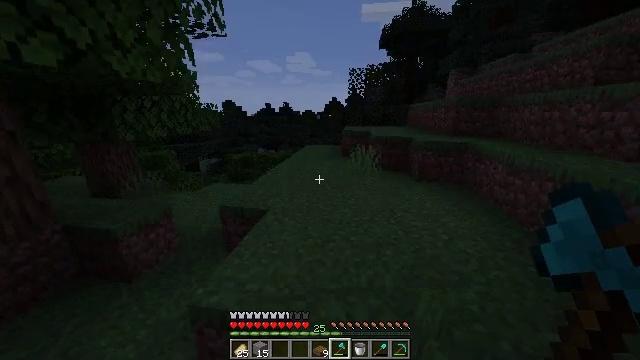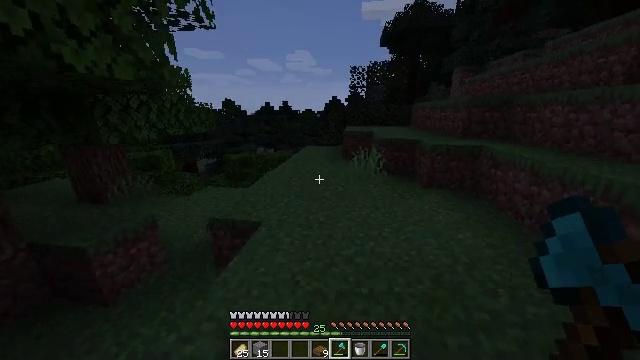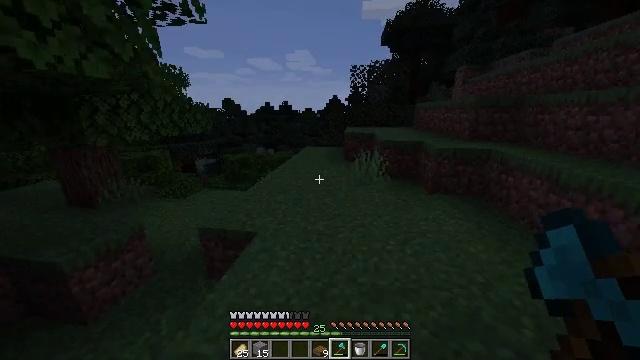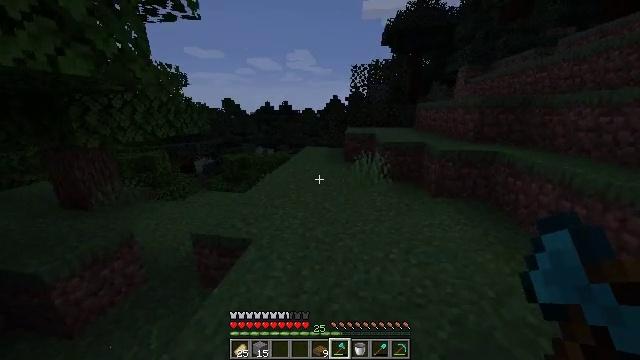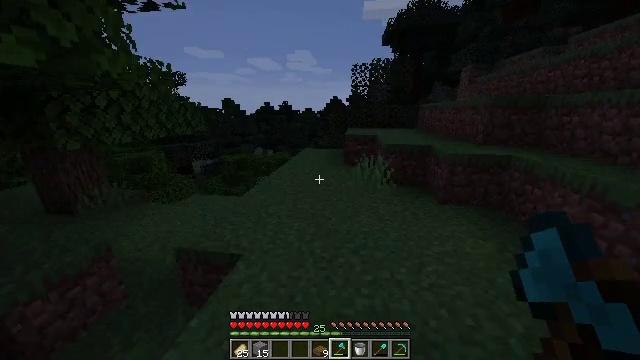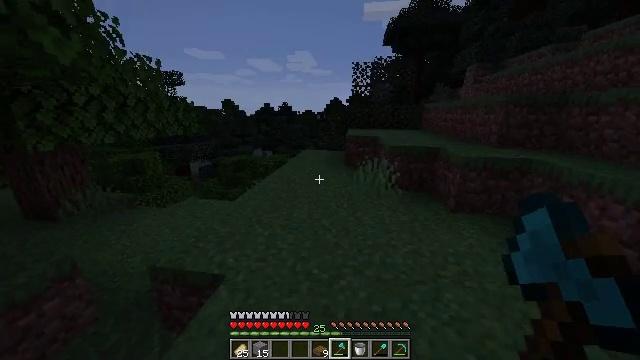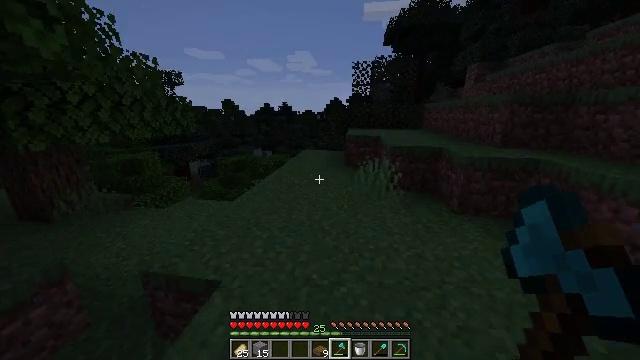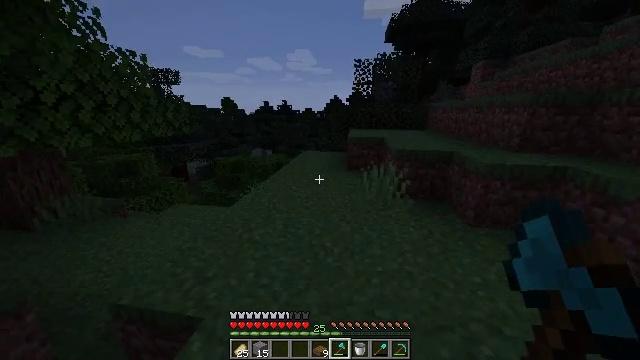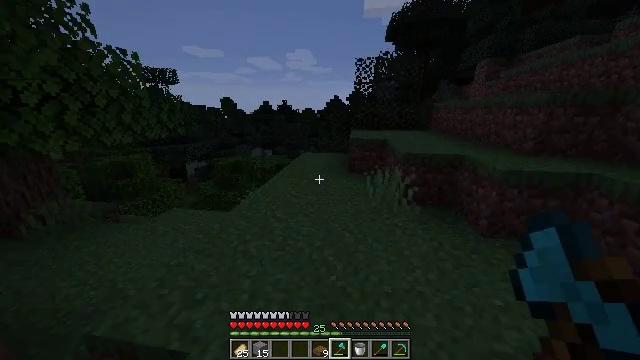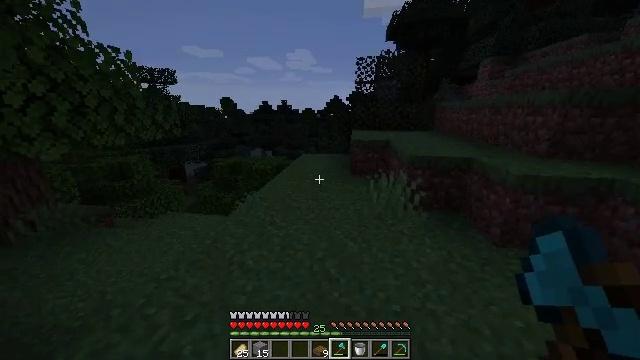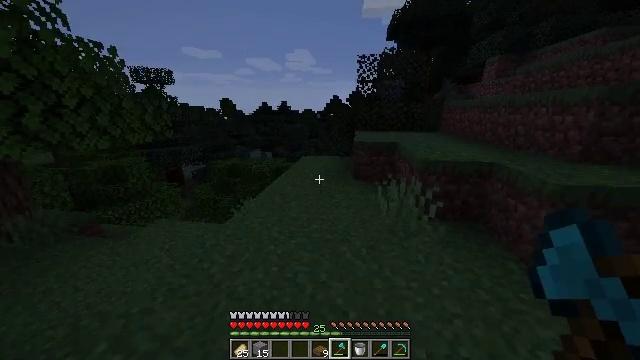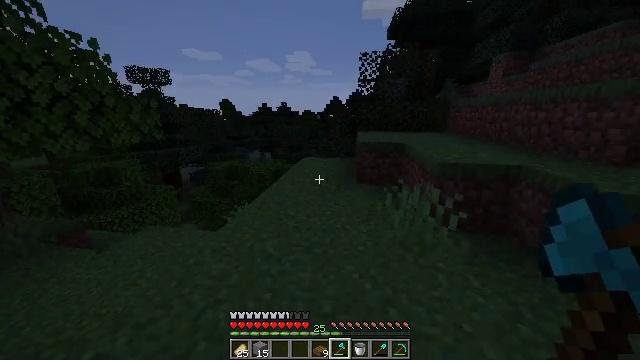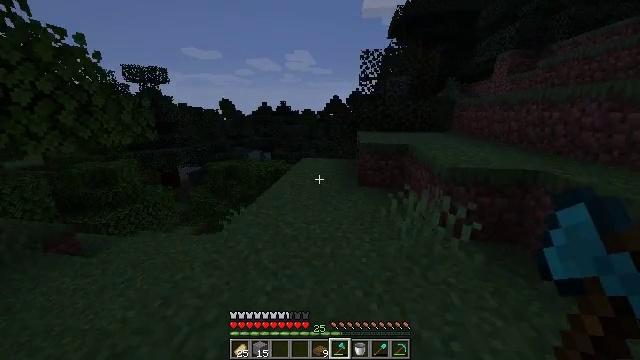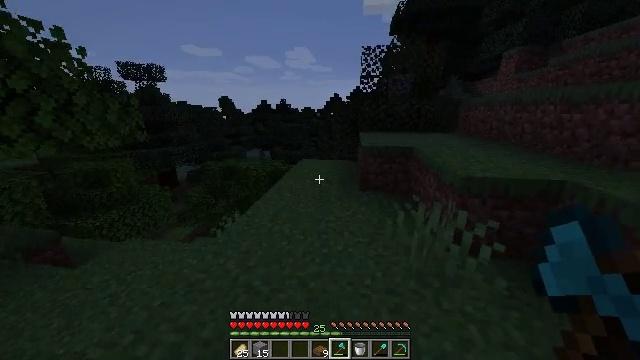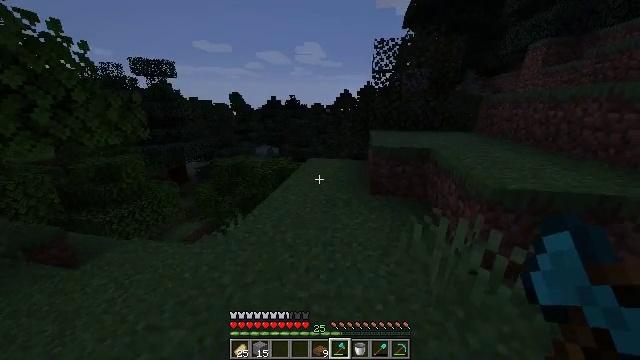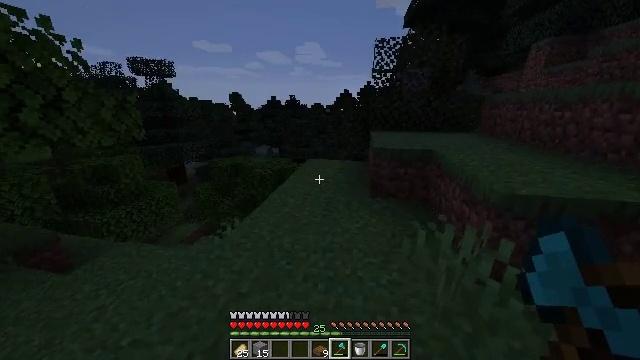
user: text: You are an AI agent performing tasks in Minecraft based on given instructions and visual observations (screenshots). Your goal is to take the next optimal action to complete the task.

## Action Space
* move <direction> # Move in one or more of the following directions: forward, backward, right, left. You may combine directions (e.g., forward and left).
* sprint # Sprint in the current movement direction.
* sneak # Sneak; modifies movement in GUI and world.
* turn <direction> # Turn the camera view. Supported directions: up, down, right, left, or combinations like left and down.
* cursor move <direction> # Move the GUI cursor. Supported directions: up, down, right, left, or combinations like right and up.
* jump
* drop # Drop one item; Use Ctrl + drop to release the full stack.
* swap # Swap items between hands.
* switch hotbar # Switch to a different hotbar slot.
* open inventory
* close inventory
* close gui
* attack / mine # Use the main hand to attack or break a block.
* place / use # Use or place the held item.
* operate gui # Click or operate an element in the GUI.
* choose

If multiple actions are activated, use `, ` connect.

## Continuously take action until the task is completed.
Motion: motion action
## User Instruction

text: Combat the cow.
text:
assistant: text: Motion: move forward
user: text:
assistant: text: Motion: move forward
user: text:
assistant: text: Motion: move forward
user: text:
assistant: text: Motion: move forward
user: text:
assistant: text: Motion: move forward
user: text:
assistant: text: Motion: move forward
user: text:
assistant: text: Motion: move forward
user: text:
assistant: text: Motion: move forward
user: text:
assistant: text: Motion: move forward
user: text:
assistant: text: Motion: move forward
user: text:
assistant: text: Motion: move forward
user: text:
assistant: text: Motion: move forward
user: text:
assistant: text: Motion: move forward
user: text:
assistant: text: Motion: move forward, sprint, turn left
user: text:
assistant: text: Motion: move forward
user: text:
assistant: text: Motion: move forward
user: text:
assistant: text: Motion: move forward
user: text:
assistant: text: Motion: move forward
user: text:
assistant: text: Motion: move forward
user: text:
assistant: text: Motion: move forward
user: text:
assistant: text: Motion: move forward
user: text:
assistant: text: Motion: move forward
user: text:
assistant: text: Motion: move forward
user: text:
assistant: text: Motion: move forward
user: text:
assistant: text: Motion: move forward
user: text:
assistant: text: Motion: move forward
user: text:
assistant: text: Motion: move forward
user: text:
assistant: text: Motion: move forward
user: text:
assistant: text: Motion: move forward
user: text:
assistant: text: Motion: move forward, turn left and down